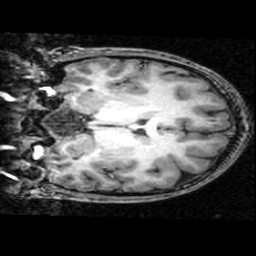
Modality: T1w
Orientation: coronal
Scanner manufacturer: ge
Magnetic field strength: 3 T
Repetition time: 0.01222 s
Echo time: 0.005176 s